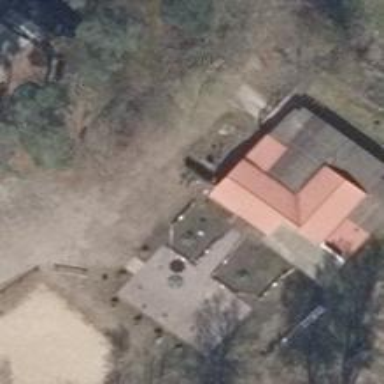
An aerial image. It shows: Cafe with gabled roof.